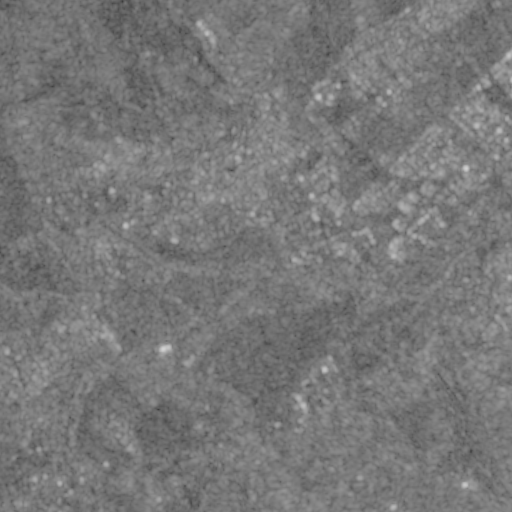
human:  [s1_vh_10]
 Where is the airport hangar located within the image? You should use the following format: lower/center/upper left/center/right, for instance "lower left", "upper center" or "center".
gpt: The airport hangar is located in the upper left of the image.
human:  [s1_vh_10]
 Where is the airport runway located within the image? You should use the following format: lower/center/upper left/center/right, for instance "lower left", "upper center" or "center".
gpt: The airport runway is located in the upper left of the image.
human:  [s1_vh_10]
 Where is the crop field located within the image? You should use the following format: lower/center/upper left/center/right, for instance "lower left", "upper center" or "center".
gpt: The crop field is located in the lower left of the image.
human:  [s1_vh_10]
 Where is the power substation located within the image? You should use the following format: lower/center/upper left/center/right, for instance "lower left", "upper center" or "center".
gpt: The power substation is located in the center right of the image.
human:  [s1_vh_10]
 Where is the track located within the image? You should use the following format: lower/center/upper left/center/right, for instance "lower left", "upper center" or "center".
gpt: There is no track in the image.

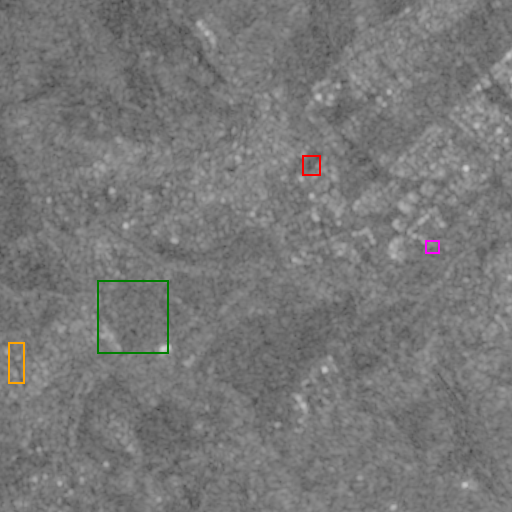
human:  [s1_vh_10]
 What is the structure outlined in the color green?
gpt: The structure outlined in green is a crop field.
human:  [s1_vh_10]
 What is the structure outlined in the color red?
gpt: The structure outlined in red is a park.
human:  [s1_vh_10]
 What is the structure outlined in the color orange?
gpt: The structure outlined in orange is a parking lot.
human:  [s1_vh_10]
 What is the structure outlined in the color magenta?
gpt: The structure outlined in magenta is a power substation.
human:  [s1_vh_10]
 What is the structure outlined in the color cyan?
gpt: There is no cyan outline.